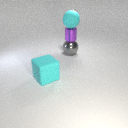
large cyan rubber cube in front of large gray metal sphere